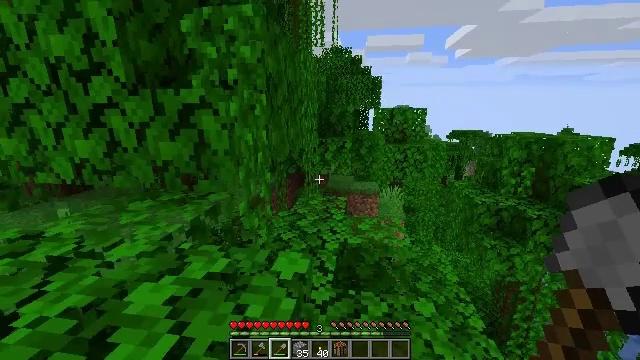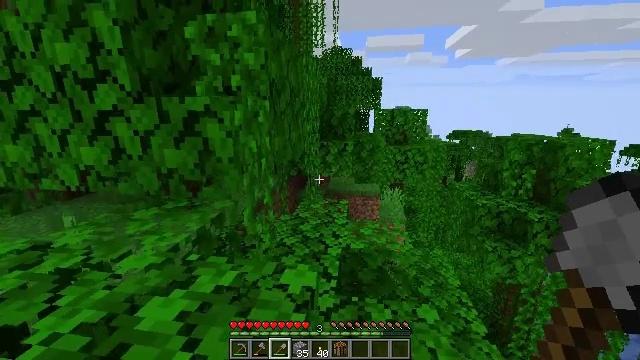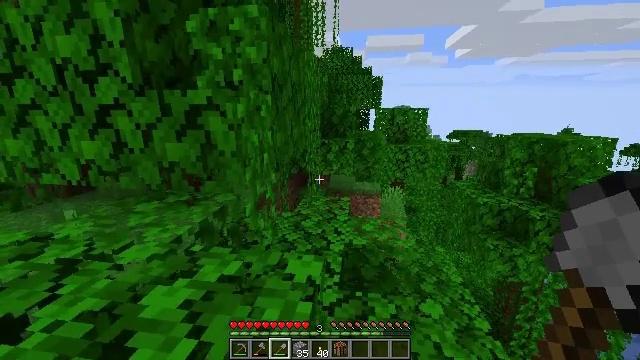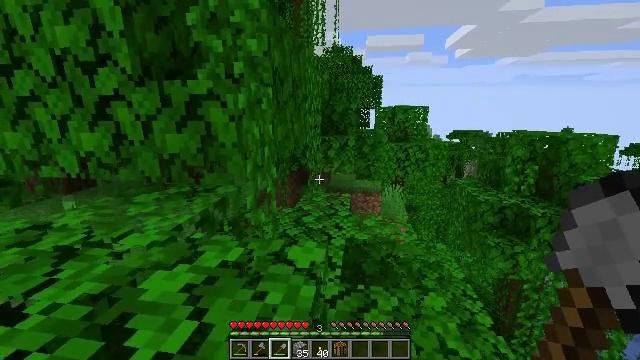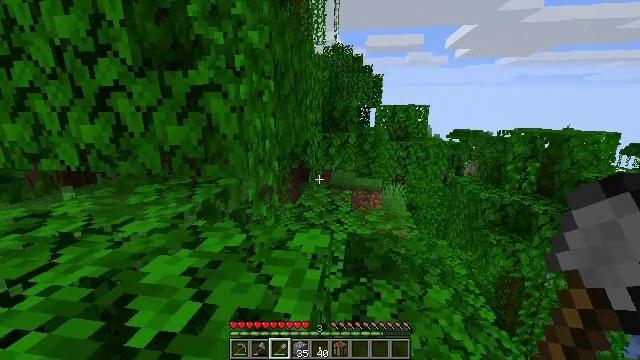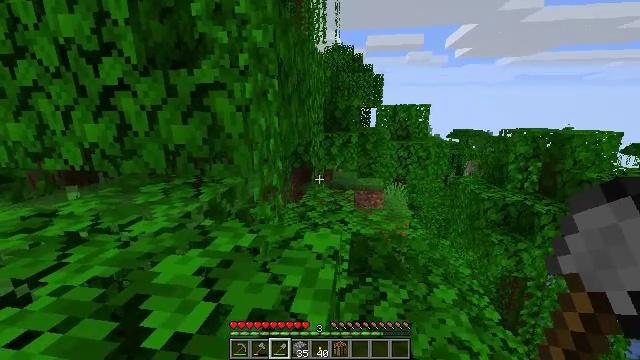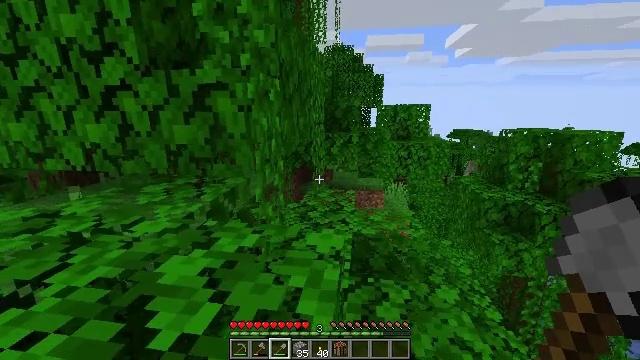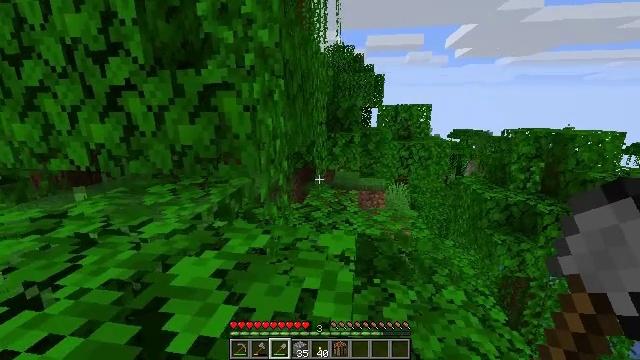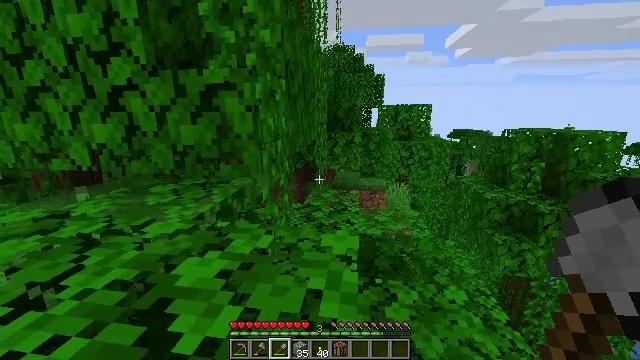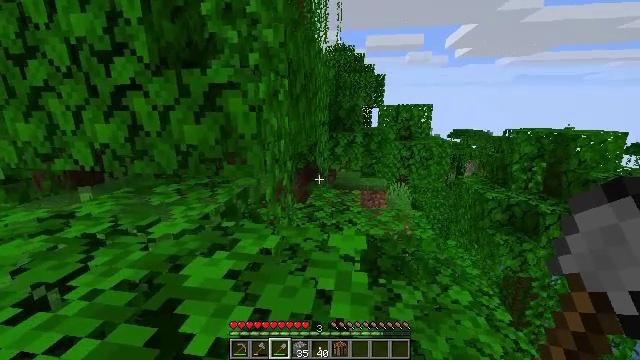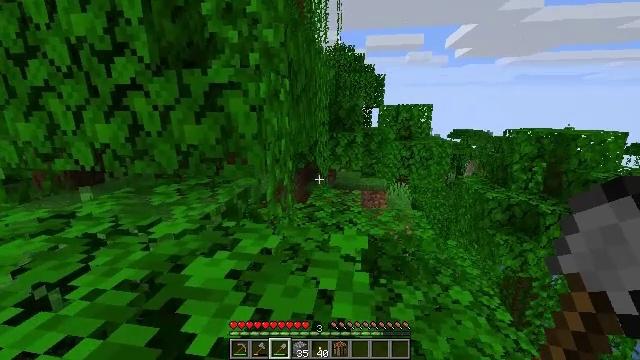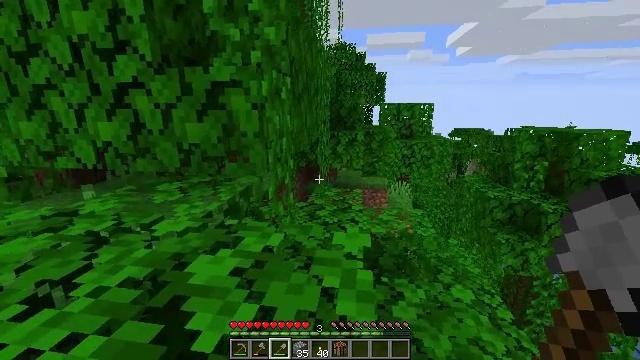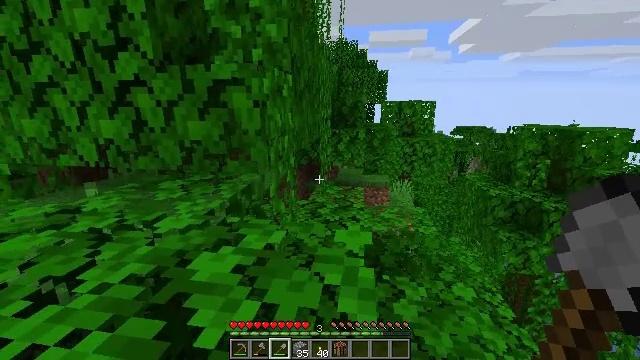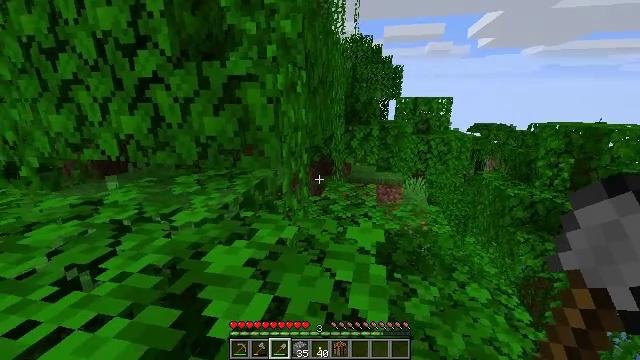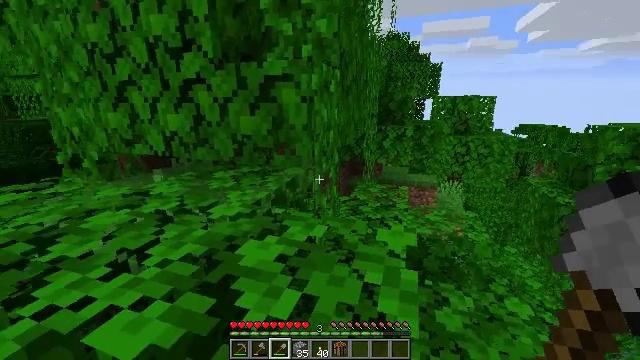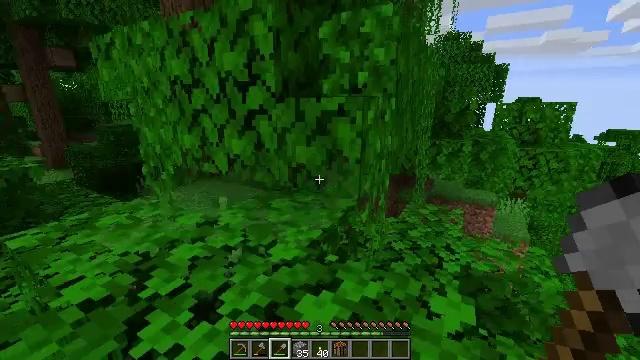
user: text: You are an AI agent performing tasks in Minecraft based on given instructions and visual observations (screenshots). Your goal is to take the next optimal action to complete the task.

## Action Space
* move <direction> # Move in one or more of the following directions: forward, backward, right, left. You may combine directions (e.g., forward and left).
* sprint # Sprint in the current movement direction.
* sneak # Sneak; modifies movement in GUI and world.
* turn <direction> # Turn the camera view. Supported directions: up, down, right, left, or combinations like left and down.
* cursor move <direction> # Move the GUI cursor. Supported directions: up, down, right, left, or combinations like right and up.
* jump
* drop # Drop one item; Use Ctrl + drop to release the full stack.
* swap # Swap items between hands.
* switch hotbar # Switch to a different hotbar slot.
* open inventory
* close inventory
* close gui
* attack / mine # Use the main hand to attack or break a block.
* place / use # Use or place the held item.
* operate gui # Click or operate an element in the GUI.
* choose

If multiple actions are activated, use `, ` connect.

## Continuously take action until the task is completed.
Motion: motion action
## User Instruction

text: Clear the jungle leaves to make way.
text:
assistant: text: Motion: move forward
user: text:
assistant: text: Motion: move forward
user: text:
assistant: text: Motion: move forward
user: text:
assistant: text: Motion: move forward
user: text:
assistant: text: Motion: move forward
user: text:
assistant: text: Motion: move forward
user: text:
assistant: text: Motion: move forward
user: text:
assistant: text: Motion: move forward
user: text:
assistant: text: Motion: no_op
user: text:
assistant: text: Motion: no_op
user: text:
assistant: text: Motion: no_op
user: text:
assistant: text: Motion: no_op
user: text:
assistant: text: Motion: turn left
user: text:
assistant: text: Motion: move forward, turn left
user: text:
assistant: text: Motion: move forward, turn left, jump
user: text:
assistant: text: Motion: move forward, turn left, jump
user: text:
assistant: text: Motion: move forward, turn left, jump
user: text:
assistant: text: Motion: move forward, jump
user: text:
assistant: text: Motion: move forward, jump
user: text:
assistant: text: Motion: move forward
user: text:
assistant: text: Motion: move forward, turn right
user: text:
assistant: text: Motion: move forward, turn right
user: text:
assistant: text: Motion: move forward, turn right
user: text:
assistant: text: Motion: move forward, turn right
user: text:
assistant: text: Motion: move forward, turn right
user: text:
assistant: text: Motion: move forward, turn right
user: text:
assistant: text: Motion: turn right and up
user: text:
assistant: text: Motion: turn right and up
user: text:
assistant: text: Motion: turn right and up
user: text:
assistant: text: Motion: turn right and up